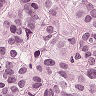
Metastatic tissue present: yes